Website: lowes
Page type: billing-address
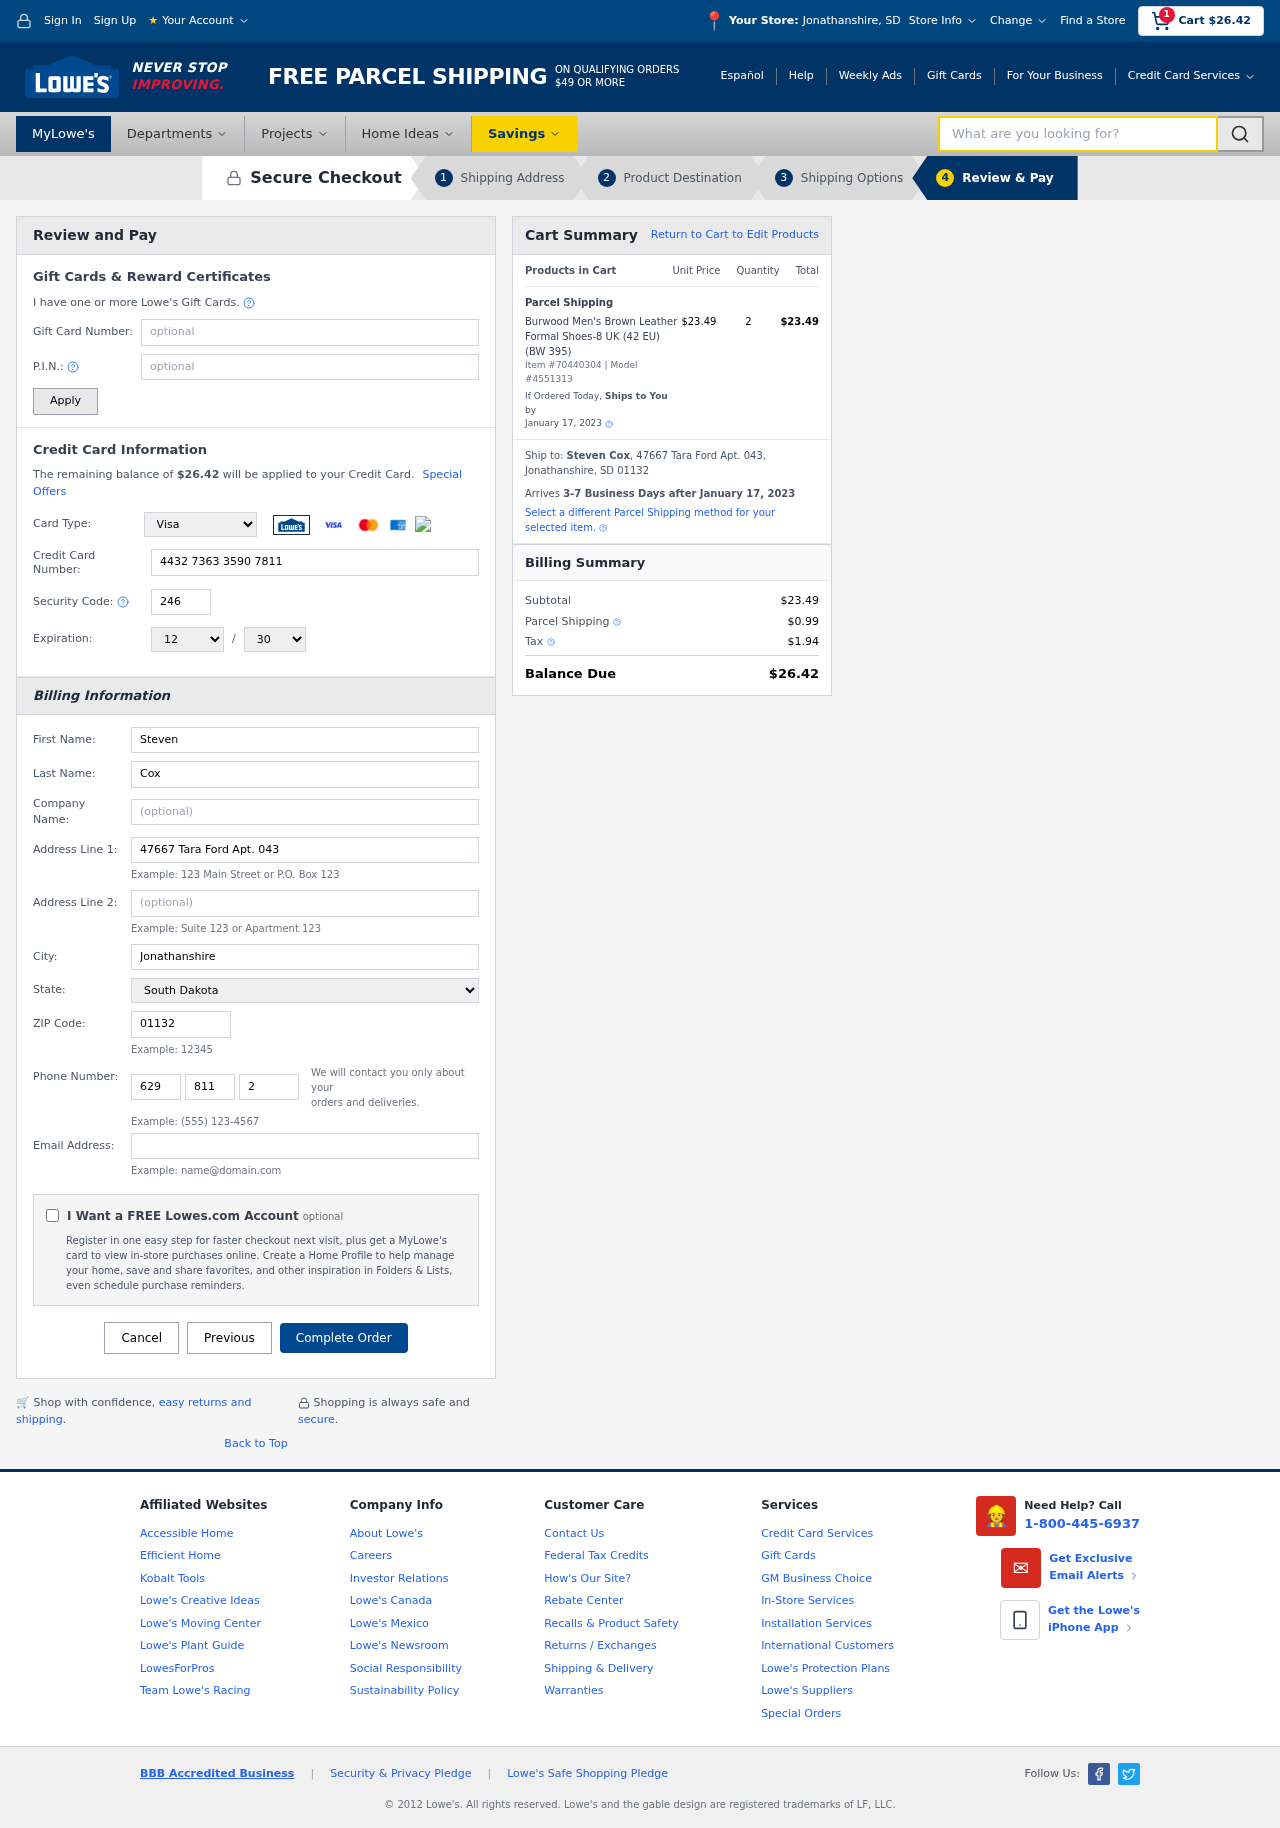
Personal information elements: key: PII_CARD_CVV
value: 246
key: PII_CARD_EXPIRY_MONTH
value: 12
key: PII_CARD_EXPIRY_YEAR
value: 30
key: PII_CARD_NUMBER
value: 4432 7363 3590 7811
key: PII_CARD_TYPE
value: Visa
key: PII_CITY
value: Jonathanshire
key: PII_CITY_STATE
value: Jonathanshire, SD
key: PII_EMAIL
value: scox@hotmail.com
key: PII_FIRSTNAME
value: Steven
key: PII_FULLNAME
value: Steven Cox
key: PII_LASTNAME
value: Cox
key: PII_PHONE_AREA
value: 629
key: PII_PHONE_PREFIX
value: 811
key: PII_PHONE_SUFFIX
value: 2594
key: PII_POSTCODE
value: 01132
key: PII_STATE
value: South Dakota
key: PII_STREET
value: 47667 Tara Ford Apt. 043
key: PII_CITY_STATE_ZIP
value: Jonathanshire, SD 01132
Product elements: key: PRODUCT1_NAME
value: Burwood Men's Brown Leather Formal Shoes-8 UK (42 EU) (BW 395)
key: PRODUCT1_PRICE
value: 23.49
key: PRODUCT1_QUANTITY
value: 2
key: PRODUCT_ITEM_NUMBER
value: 70440304
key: PRODUCT_MODEL_NUMBER
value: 4551313
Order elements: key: ORDER_SUBTOTAL
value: $26.42
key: ORDER_TOTAL
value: $26.42
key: ORDER_SHIPPING_DATE
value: January 17, 2023
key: ORDER_SUBTOTAL
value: $23.49
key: ORDER_DELIVERY_DATE
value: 3-7 Business Days after January 17, 2023
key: ORDER_SHIPPING_DATE2
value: January 17, 2023
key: ORDER_SUBTOTAL2
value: $23.49
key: ORDER_SHIPPING_COST
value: $0.99
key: ORDER_TAX
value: $1.94
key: ORDER_TOTAL2
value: $26.42
Search elements: key: HEADER_SEARCH
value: What are you looking for?